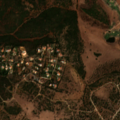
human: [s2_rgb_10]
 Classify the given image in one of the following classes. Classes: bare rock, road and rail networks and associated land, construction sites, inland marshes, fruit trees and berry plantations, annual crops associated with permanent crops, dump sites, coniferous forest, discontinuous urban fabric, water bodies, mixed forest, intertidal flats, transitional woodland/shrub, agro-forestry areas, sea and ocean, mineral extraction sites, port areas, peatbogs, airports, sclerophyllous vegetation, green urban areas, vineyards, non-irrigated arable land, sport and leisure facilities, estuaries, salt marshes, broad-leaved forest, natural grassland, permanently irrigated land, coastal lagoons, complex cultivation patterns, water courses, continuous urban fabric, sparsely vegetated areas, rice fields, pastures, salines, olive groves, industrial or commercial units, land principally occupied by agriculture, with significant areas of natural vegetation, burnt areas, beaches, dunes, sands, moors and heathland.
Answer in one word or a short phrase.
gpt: sport and leisure facilities, fruit trees and berry plantations, annual crops associated with permanent crops, land principally occupied by agriculture, with significant areas of natural vegetation, sclerophyllous vegetation